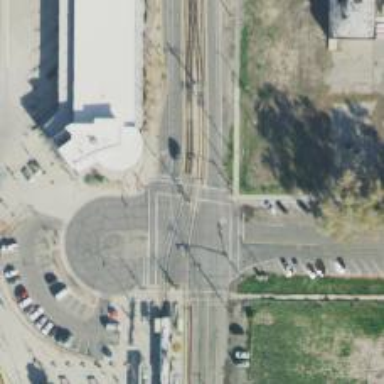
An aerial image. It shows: Railway crossing.